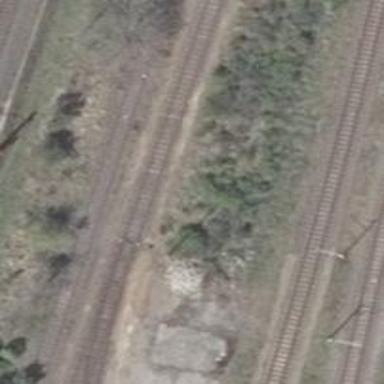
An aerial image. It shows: Railway switch with the turnout side on the left.